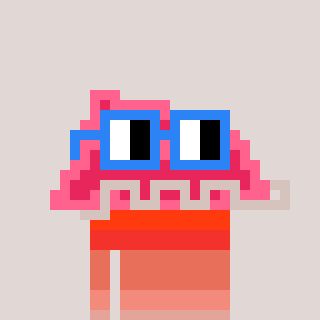
a pixel art character with square blue glasses, a retainer-shaped head and a rust-colored body on a warm background